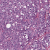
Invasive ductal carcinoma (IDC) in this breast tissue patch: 1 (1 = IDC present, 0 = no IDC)